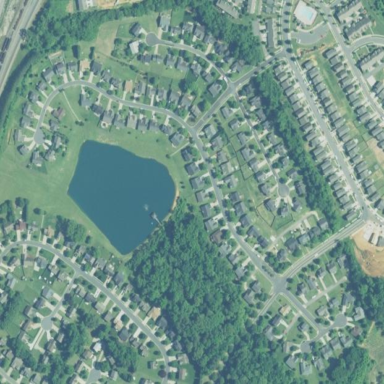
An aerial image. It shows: This residential area consists of single-family homes.